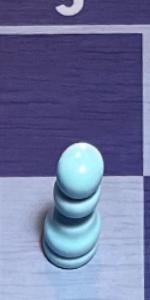
Label: Pawn_White